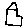
Label: house